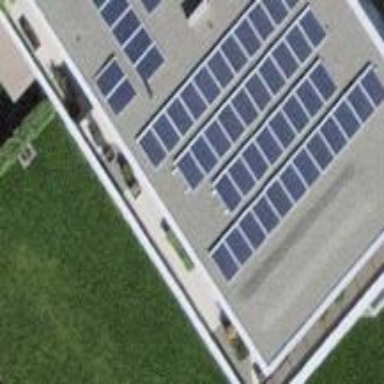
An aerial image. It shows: Solar power generator.